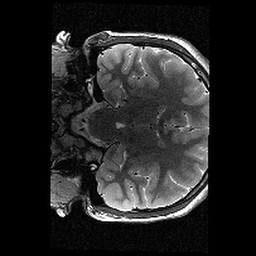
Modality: T2w
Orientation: coronal
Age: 12
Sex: female
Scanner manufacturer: siemens
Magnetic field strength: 3 T
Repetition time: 9.23 s
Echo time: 0.067 s